Question: I have a 'ListView' which I would like te re-evaluate its 'SelectedItem' once it receives a new 'ItemSource'. The goal of this is to 'remember' if the user already selected an item in the 'ListView'.
XAML:
'''
<ListView
x:Name="_matchingTvShowsFromOnlineDatabaseListView"
Grid.Row="0"
Grid.Column="0"
Grid.RowSpan="3"
ItemsSource="{Binding AvailableMatchingTvShows}"
SelectedItem="{Binding AcceptedMatchingTvShow, Mode=TwoWay}">
<ListView.ItemTemplate>
<DataTemplate>
<TextBlock Text="{Binding Name}"/>
</DataTemplate>
</ListView.ItemTemplate>
</ListView>
'''
The 'SelectedItem' is also bound to a property on my VM.
The VM:
'''
public IWebApiTvShow AcceptedMatchingTvShow
{
get
{
IWebApiTvShow acceptedTvShow = null;
if (FoundTvShows.Count > 0)
{
var tvShowName = FoundTvShows[CurrentTvShow];
acceptedTvShow = AvailableTvShowMatches[tvShowName].FirstOrDefault(webApiTvShow => webApiTvShow.Accepted);
}
return acceptedTvShow;
}
set
{
if (value != null)
{
var tvShowName = FoundTvShows[CurrentTvShow];
var currentlyAcceptedTvShow =
AvailableTvShowMatches[tvShowName].FirstOrDefault(webApiTvShow => webApiTvShow.Accepted);
if (currentlyAcceptedTvShow != null)
{
currentlyAcceptedTvShow.Accepted = false;
}
value.Accepted = true;
}
OnPropertyChanged();
}
}
'''
I made a screen shot of the application I am building, which hopefully makes clear what I am trying to achieve.

The idea would be that when the user is navigating through the TV Shows, the application would remember the associated TV Show.
Currently, when I associate a TV Show, and navigate to the next TV Show and back again, nothing is selected (the getter of the property 'AcceptedMatchingTvShow' is not executed after setting the new 'ItemSource')
UPDATE:
Added the code for 'AvailableMatchingTvShows'
'''
private ObservableCollection<IWebApiTvShow> _availableMatchingTvShows;
public ObservableCollection<IWebApiTvShow> AvailableMatchingTvShows
{
get { return _availableMatchingTvShows; }
set
{
_availableMatchingTvShows = value;
OnPropertyChanged("AcceptedMatchingTvShow");
}
}
'''
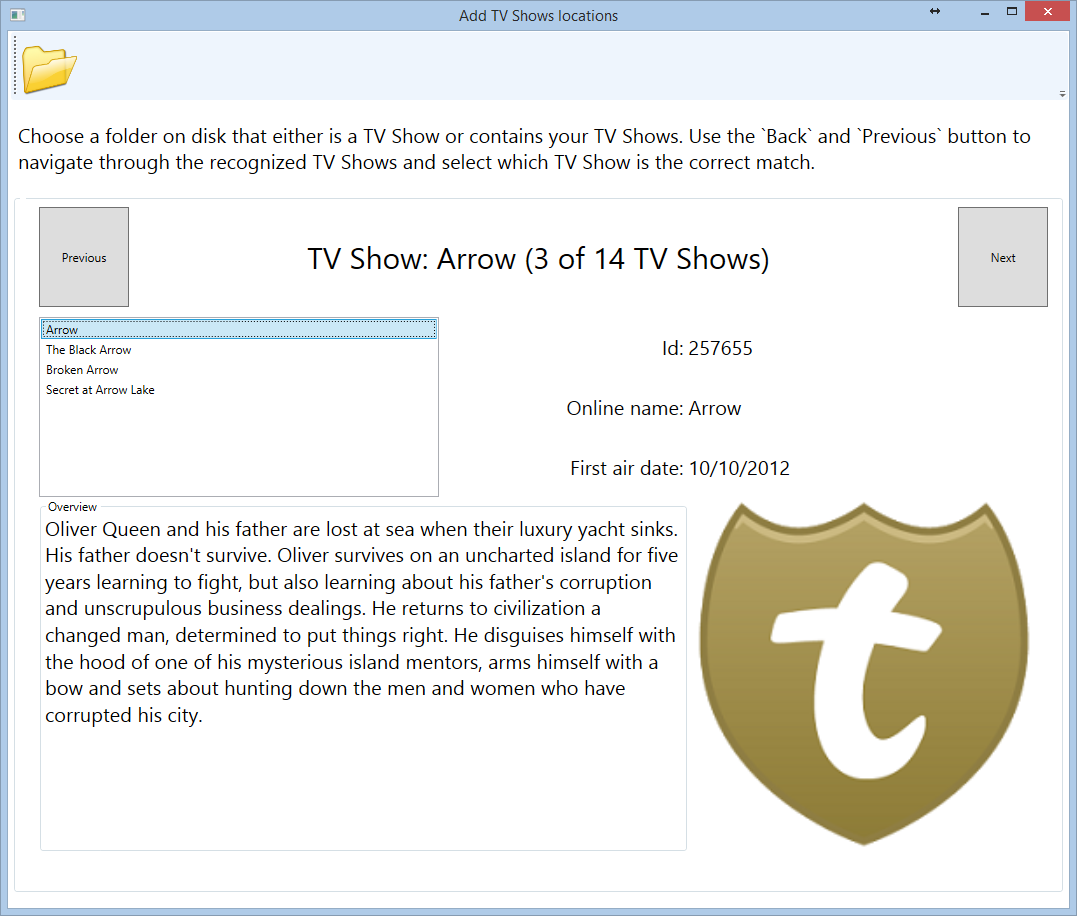
Answer: Without seeing all of your ViewModel, I'm guessing if you raise PropertyChanged("AcceptedMatchingTvShow") when the ItemsSource binding changes that would update the SelectedItem binding.